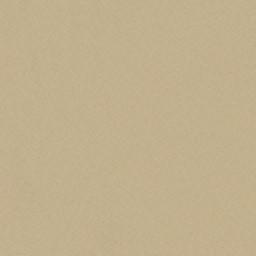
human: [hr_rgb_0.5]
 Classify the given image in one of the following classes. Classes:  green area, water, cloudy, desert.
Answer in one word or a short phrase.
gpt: desert